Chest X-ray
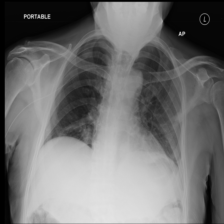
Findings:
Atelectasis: negative
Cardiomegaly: negative
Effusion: negative
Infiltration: negative
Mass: negative
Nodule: negative
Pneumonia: negative
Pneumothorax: negative
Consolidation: negative
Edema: negative
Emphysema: negative
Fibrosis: negative
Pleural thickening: negative
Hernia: negative